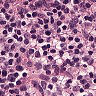
Metastatic tissue present: no